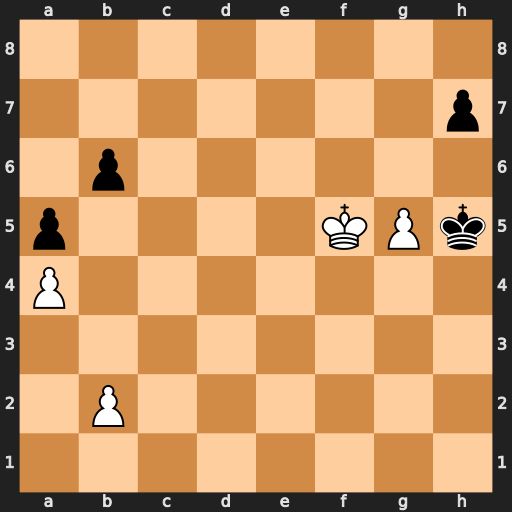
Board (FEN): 8/7p/1p6/p4KPk/P7/8/1P6/8
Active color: w
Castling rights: -
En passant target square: -
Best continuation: b3 Kh4 g6 hxg6+ Kxg6